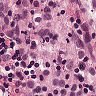
Metastatic tissue present: yes